Field crop: maize
Growth stage: 2
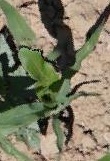
Species: maize